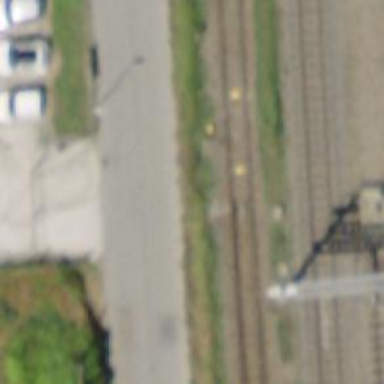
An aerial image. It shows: Railway switch.